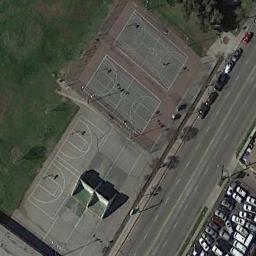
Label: basketball_court